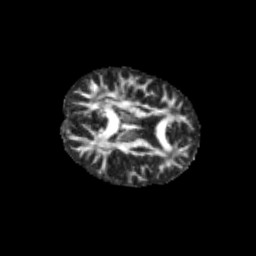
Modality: FA
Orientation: axial
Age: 11
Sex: female
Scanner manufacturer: siemens
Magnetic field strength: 3 T
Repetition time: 3.8 s
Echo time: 0.07 s